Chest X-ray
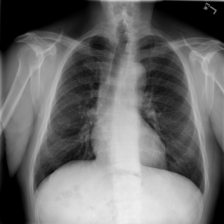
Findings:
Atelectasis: negative
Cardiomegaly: negative
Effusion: negative
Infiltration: positive
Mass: negative
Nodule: negative
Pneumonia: negative
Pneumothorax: negative
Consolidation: negative
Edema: negative
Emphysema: negative
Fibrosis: negative
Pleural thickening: negative
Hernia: negative